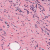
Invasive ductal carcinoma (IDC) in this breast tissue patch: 1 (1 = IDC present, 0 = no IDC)